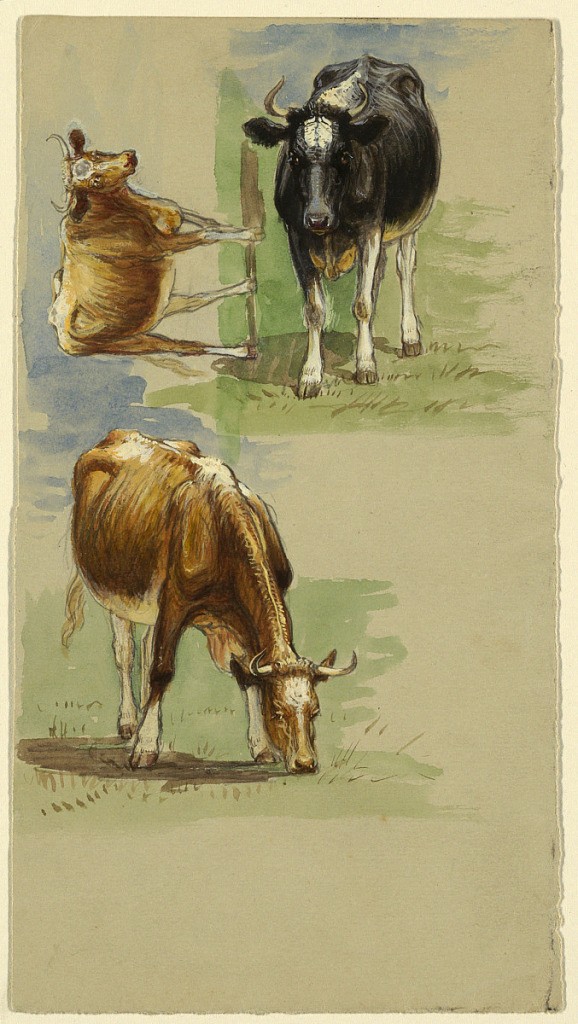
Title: Cattle, Steers
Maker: Samuel Colman, American, 1832–1920
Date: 1875–80
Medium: Graphite, brush and gouache on cream-colored paper.
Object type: Drawing
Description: Vertical view with a black and white steer, standing, shown from the head at top right; a brown one, walking shown obliquely and horizontally at top left; and a grazing brown one shown obliquely at center left.